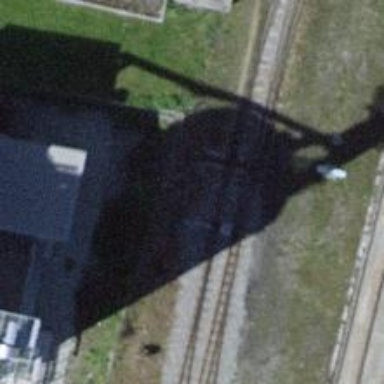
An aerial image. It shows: Railway switch.